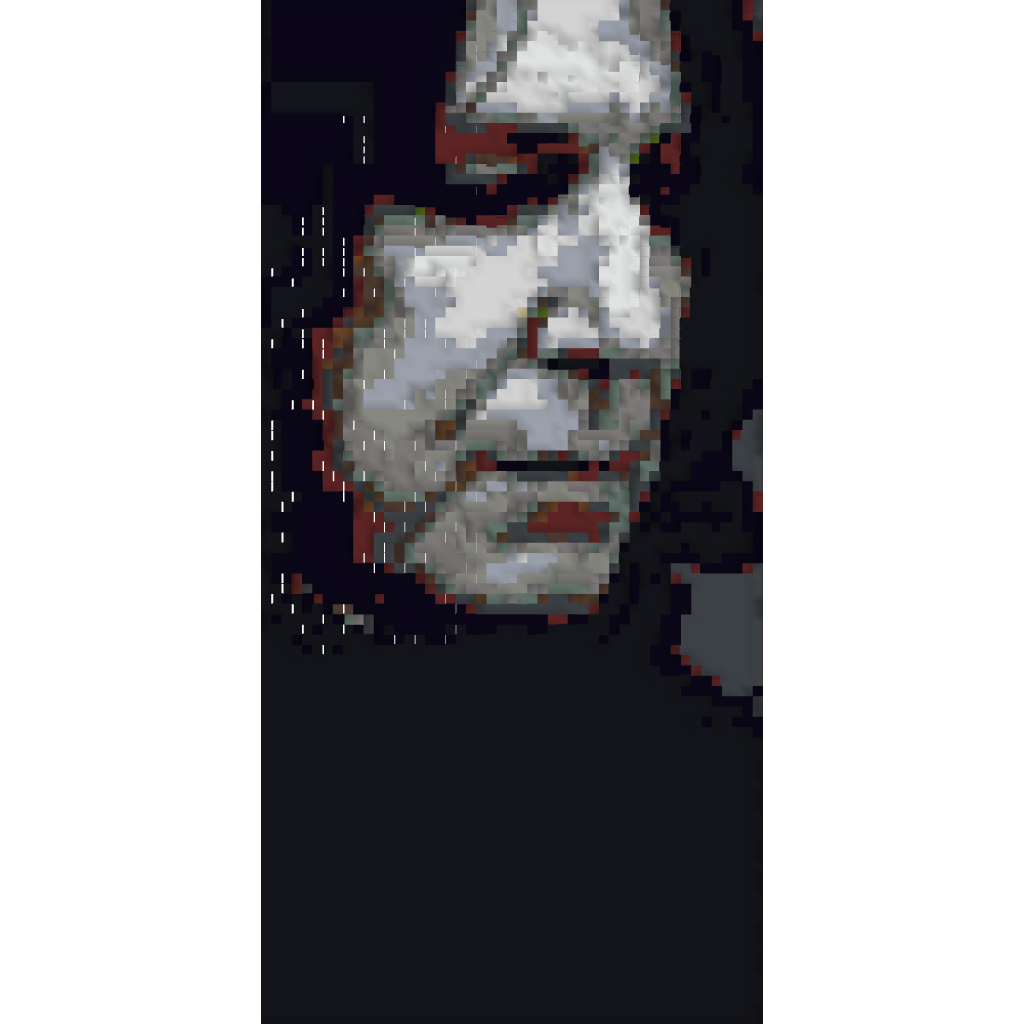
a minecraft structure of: Severus Snape from Harry Potter